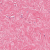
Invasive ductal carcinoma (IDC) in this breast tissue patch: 0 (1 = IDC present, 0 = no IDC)